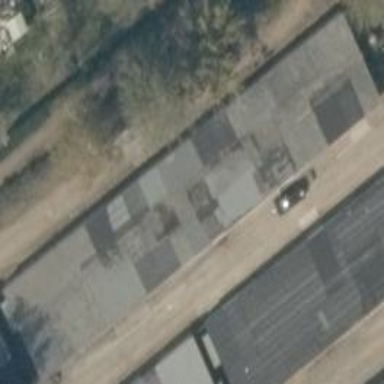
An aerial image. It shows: Group of garages.